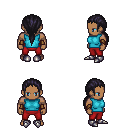
a pixel art fantasy rpg character, male body template, human, dark skin, teal sleeveless shirt, red pants, raven ponytail hairstyle, cloth bracers, metal boots, four views (front, back, left, right), 2x2 character sprite sheet, small pixel art, hard edges, no anti-aliasing